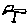
Label: bird